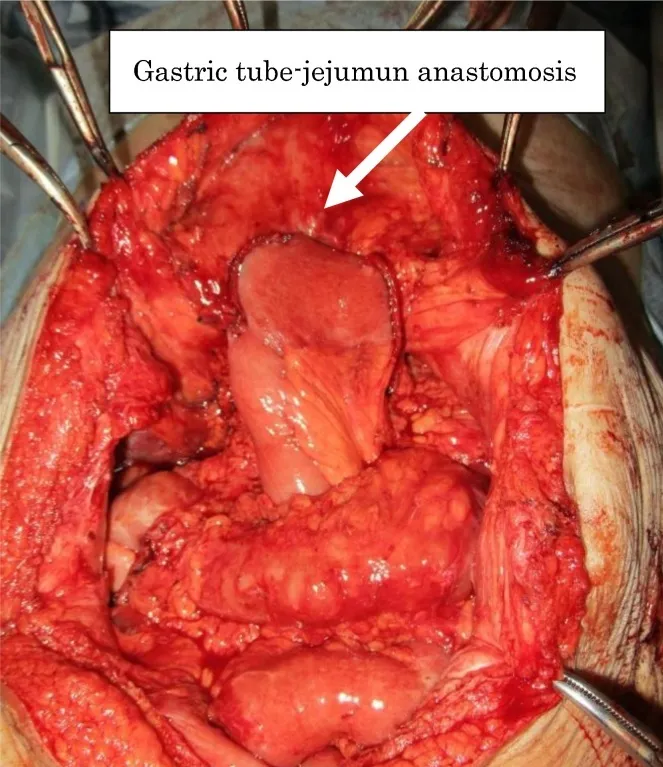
Subtotal gastrectomy with preservation of the right gastroepiploic artery with Roux-en-Y reconstruction was performed.
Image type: medical_photograph (other_medical_photograph)